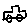
Label: car